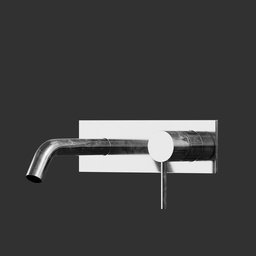
Label: appliances